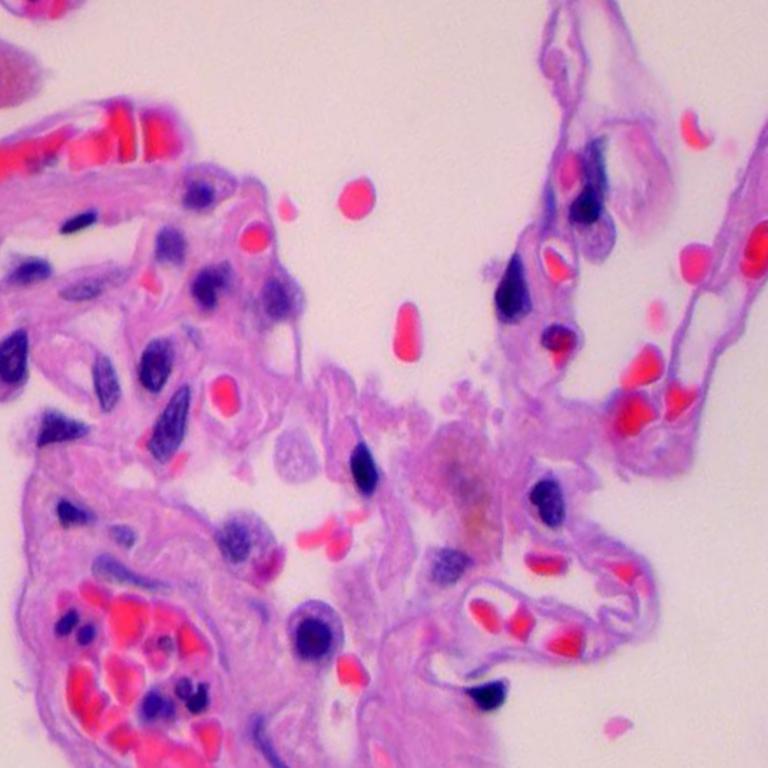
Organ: lung
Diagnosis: benign